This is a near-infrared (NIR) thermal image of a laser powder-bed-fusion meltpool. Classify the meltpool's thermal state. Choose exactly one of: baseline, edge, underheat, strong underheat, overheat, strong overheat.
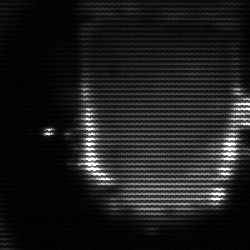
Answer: baseline